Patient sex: M
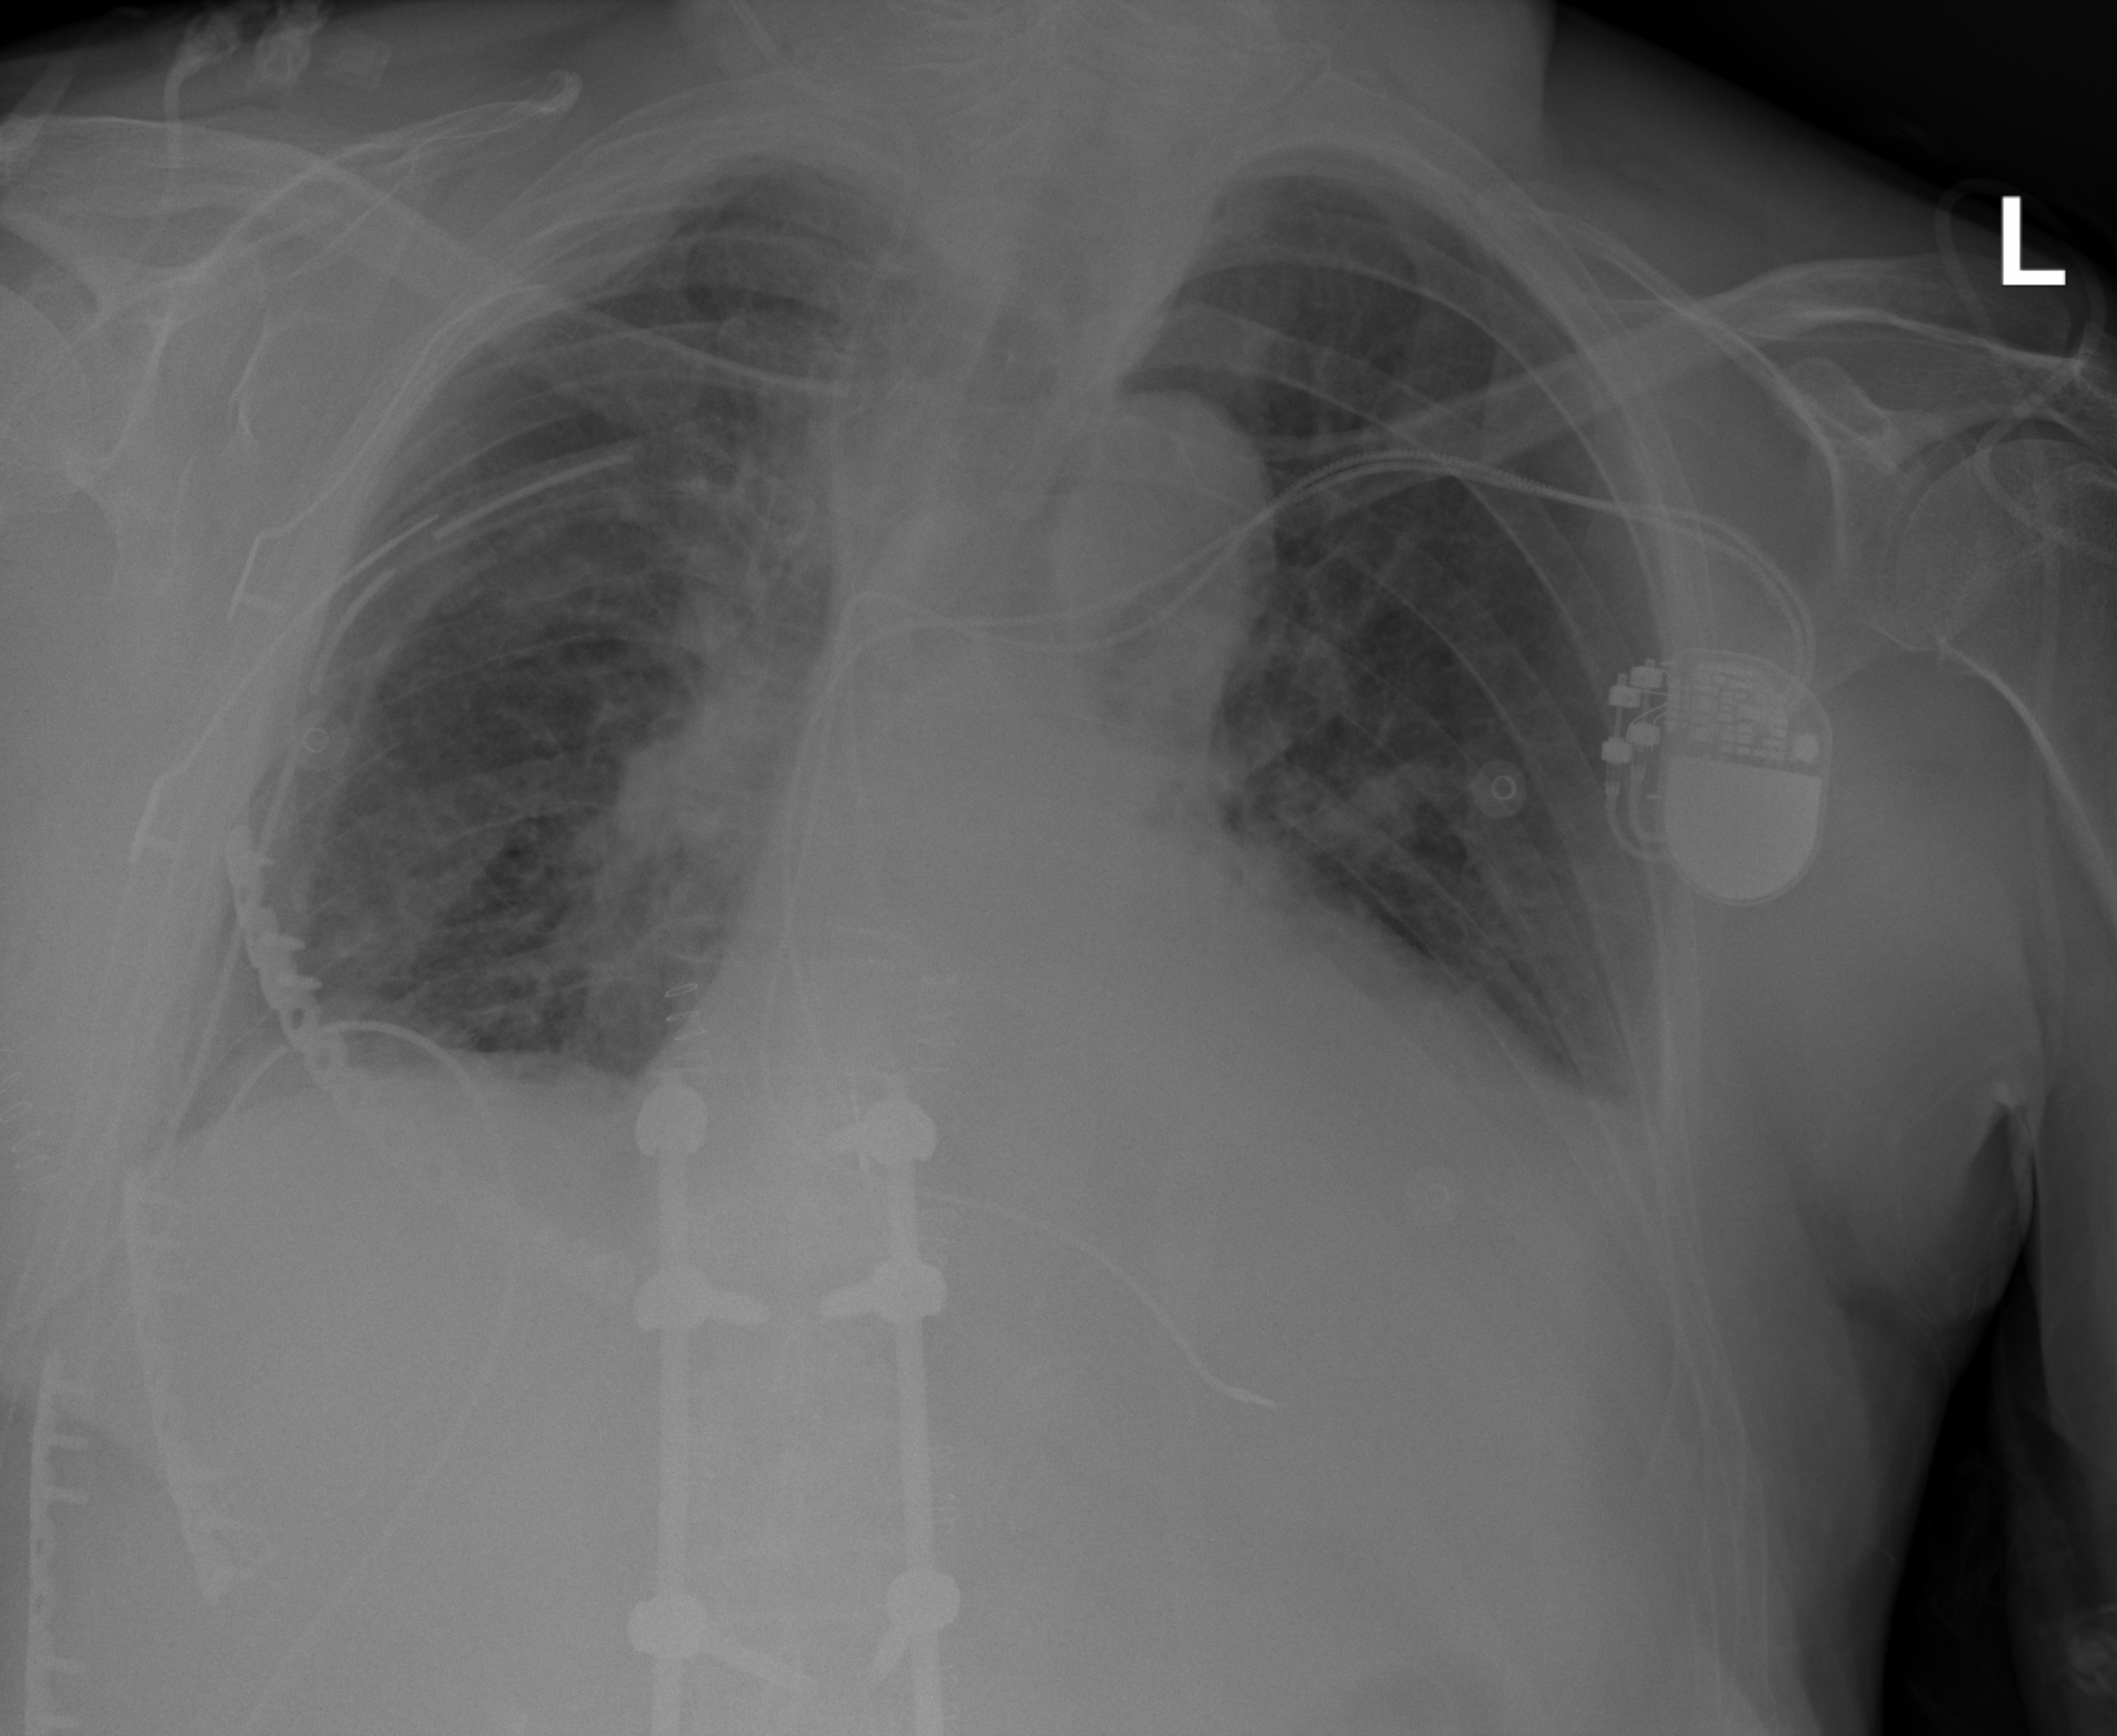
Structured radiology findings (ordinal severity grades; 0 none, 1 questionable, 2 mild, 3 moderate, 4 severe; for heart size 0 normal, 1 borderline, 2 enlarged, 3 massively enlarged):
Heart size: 3
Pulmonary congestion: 2
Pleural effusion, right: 0
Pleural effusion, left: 2
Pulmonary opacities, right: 1
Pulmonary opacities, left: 0
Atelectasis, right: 2
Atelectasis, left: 2